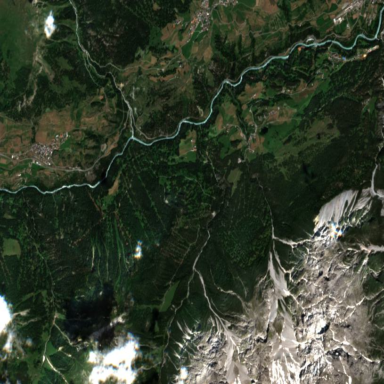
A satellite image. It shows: River flowing through the landscape.